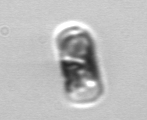
Label: Guinardia_delicatula